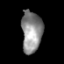
Tissue: prostate
Cell type: T cells
Senescence score: 0.6856
Nuclear area (px): 843
Mean DAPI intensity: 139.418